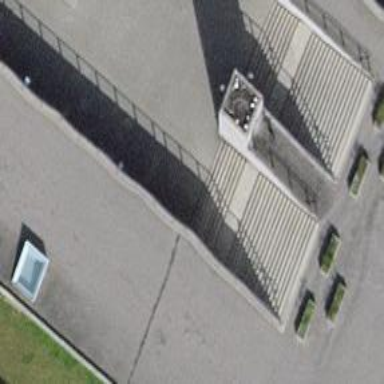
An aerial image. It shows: Road with steps.